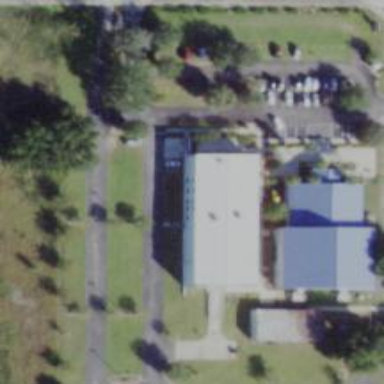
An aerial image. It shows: School.